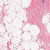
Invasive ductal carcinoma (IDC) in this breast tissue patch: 0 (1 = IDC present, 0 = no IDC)